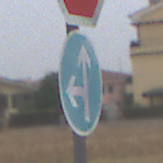
Verkehrszeichen: VorgeschriebeneFahrtrichtungGeradeausOderLinks
Zusatzzeichen oben: Stop
Umgebung: Outdoor, Suburban
Tageszeit: Midday
Wetter: Overcast
Licht: Natural
Jahreszeit: NotSpecified
Kontrast: LowContrast